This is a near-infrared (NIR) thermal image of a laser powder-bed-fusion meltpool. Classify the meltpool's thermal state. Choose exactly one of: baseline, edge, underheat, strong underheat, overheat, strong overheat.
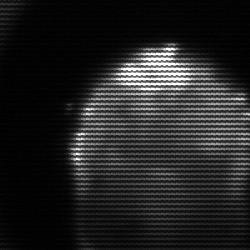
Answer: edge